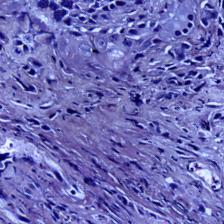
Diagnosis: OSCC